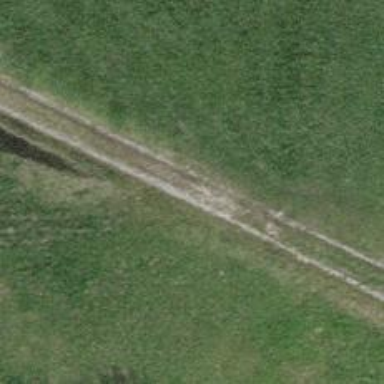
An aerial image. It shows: Track with grade 3 tracktype.